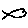
Label: fish